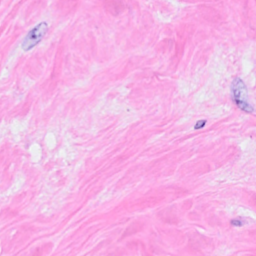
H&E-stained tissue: Breast